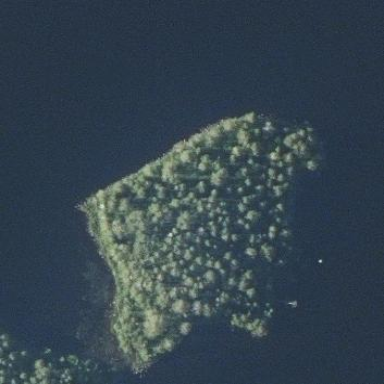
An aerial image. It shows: Islet surrounded by forest.